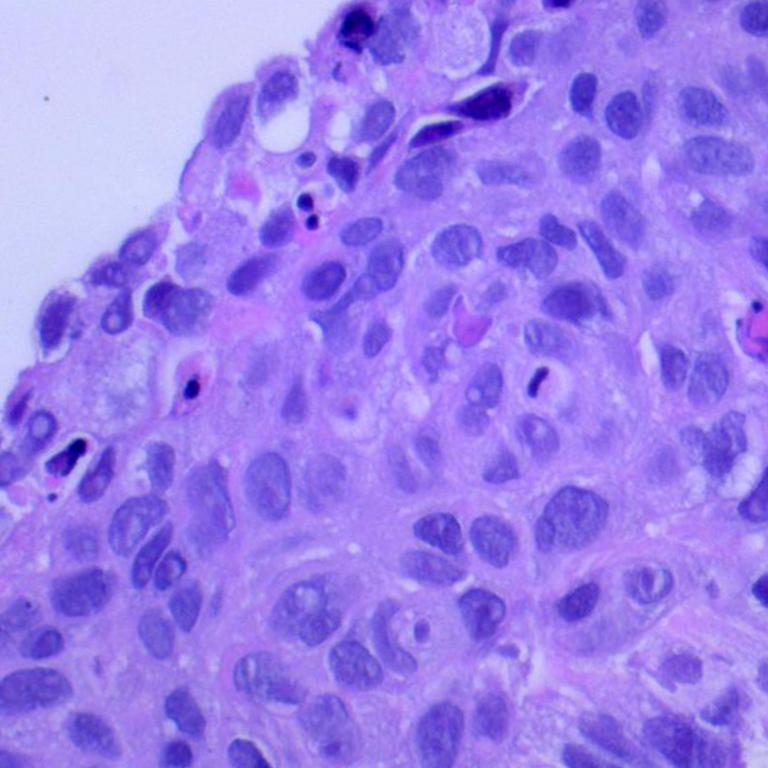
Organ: lung
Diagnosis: squamous carcinomas